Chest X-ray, AP view. Patient: 29 years old, sex F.
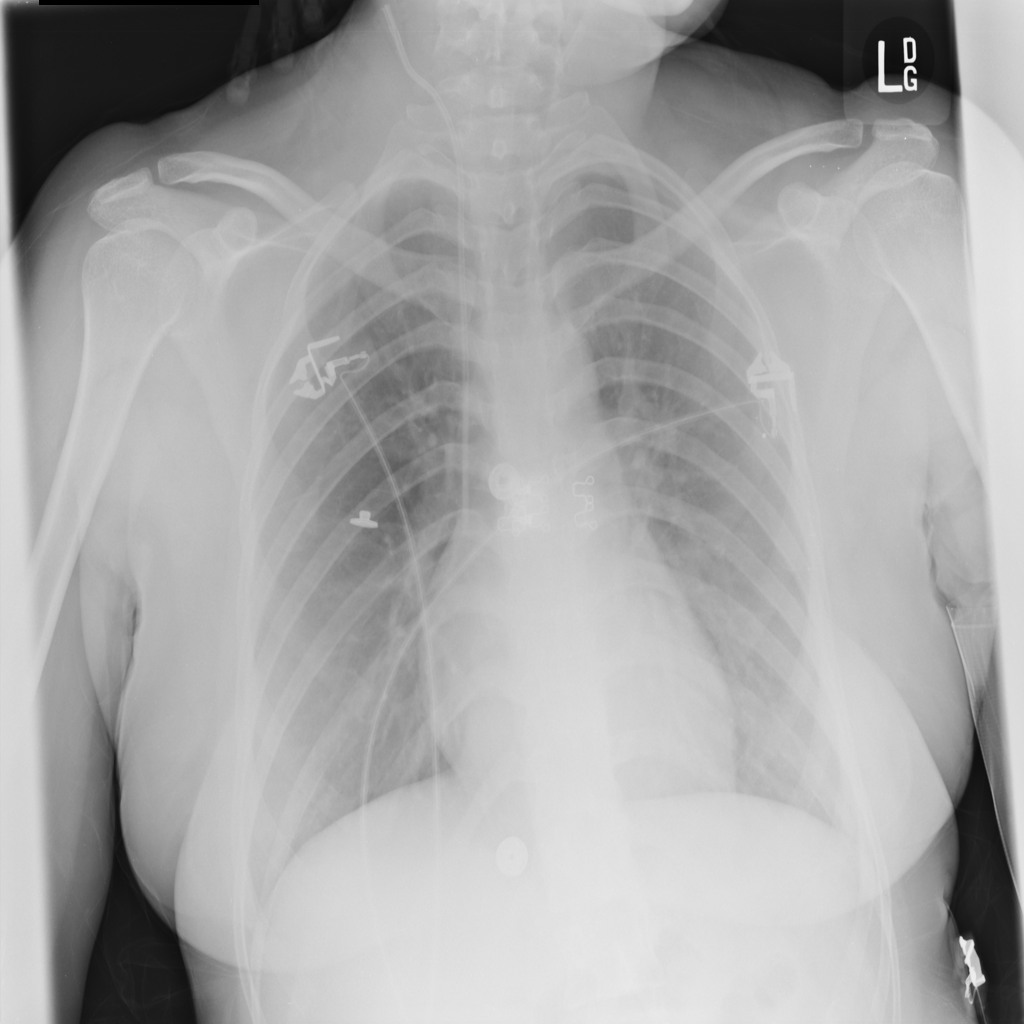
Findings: No Finding